Question: I have created this form using the while loop so that i dont have to make 28 text field ... but when i submit the data into my mysql database it works well but how to display the data back to my form for edit and update .. when i type a value to a text field (EX - 'submitted data from mysql' in emp_name field) then it repeated 4 times in the text field .... i know it is happening because of loop but is there any way that i can display multiple data in each text field for updating after submitting data by the user as normal ....
my form.php
'''
<form action="userdata.php" name="frmAdd" method="post">
<table width="80%" border="0" cellpadding="3" cellspacing="3" class="forms">
<tr>
<td width="5"> <div align="center">NO</div></td>
<td width="91"> <div align="center">Employer's NAME</div></td>
<td width="160"> <div align="center">COUNTRY</div></td>
<td width="198"> <div align="center">POSITION</div></td>
<td width="70"> <div align="center">FROM</div></td>
<td width="70"> <div align="center">TO</div></td>
<td width="70"> <div align="center">SALARY</div></td>
<td width="70"> <div align="center">REASONS FOR LEAVING</div></td>
</tr>
<?php for($i=1;$i<=4;$i++) { ?>
<tr>
<th width="5"> <div align="center"><? echo $i . "."; ?></div></th>
<td><input type="text" name="emp_name<?=$i;?>" size="25" value="submitted data from mysql"></td>
<td><input type="text" name="emp_country<?=$i;?>" size="10"></td>
<td><input type="text" name="emp_pos<?=$i;?>" size="10"></td>
<td><input type="text" name="emp_frm<?=$i;?>" size="5"></td>
<td><input type="text" name="emp_to<?=$i;?>" size="5"></td>
<td><input type="text" name="emp_sal<?=$i;?>" size="5"></td>
<td><input type="text" name="emp_lev<?=$i;?>" size="25"></td>
</tr>
<?php } ?>
</table>
</br>
<input type="submit" name="doHis" value="Save Employment History">
<input type="hidden" name="hdlfrm" value="<?=$i;?>">
</form>
'''
and my userdata.php
'''
if($_POST['doHis'] == 'Save Employment History')
{
try{
$conn = new PDO("mysql:host=localhost;dbname=dbname", "user", "pass");
}
catch(PDOException $pe)
{
die('Connection error, because: ' .$pe->getMessage());
}
for($i=1;$i<=$_POST["hdlfrm"];$i++){
if($_POST["emp_name$i"] != ""){
$sql = "INSERT INTO emp_table (emp_name, emp_country, emp_pos, emp_frm, emp_to, emp_sal, emp_lev)
VALUES (:emp_name, :emp_country, :emp_pos, :emp_frm, :emp_to, :emp_sal, :emp_lev)";
$stmt = $conn->prepare($sql);
$stmt->bindParam(':emp_name', $_POST["emp_name$i"]);
$stmt->bindParam(':emp_country', $_POST["emp_country$i"]);
$stmt->bindParam(':emp_pos', $_POST["emp_pos$i"]);
$stmt->bindParam(':emp_frm', $_POST["emp_frm$i"]);
$stmt->bindParam(':emp_to', $_POST["emp_to$i"]);
$stmt->bindParam(':emp_sal', $_POST["emp_sal$i"]);
$stmt->bindParam(':emp_lev', $_POST["emp_lev$i"]);
$stmt->execute();
echo "Save Done. Click <a href='phpMySQLListRecord.php'>here</a> to view.";
}
}
}
'''
and here is the snapshot

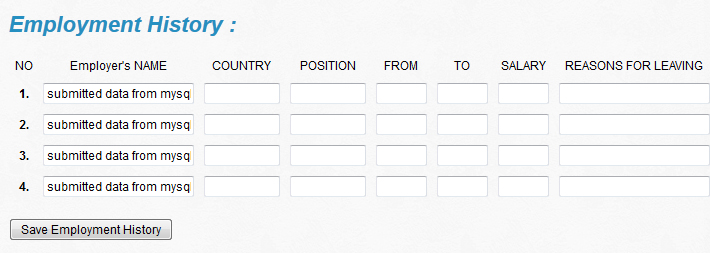
Answer: The problem you have is your data model - you are saving employment history, but for who? It needs to have an 'employee_id' somewhere to say who this data belongs to, and join it to a table that saves the 'employee_table' data. Next you need to have a unique ID on the 'emp_table' to identify each row, which you can use instead of your '$i' index.
'''
history_id INT autoincrement | employee_id INT | emp_name VARCHAR | your other fields....
'''
'''
SELECT history_id, emp_name, ... FROM emp_history where employee_id = ?
'''
You can then loop over the results and use the 'history_id' to identify the row that the data belongs to to update it. Submitting multiple fields with the same name will be an array you can iterate over, so you don't need to use a unique field name for each.
As a side note, you probably want to use 'isset($_POST["key"])' instead of '$_POST["key"] != ""' to check if a field was submitted.